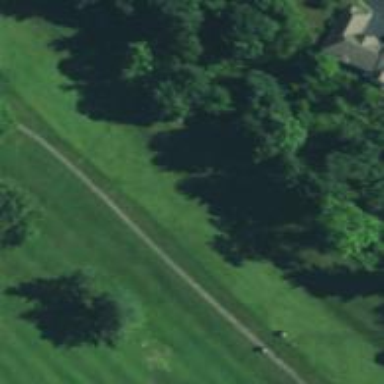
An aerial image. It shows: Golf fairway surrounded by grass.